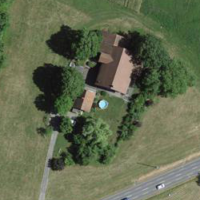
EUNIS habitat code: 52
Species observed at this site:
Anacamptis pyramidalis